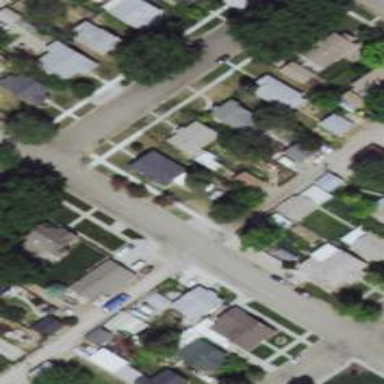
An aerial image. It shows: Alley classified as service road.